Question: So, I've posted a few times and previously my problems were pretty vague. I started C++ this week and have been doing a little project.
I'm trying to calculate standard deviation & variance. My code loads a file of 100 integers and puts them into an array, counts them, calculates the mean, sum, variance and SD. But I'm having a little trouble with the variance.
I keep getting a huge number - I have a feeling it's to do with its calculation.
My mean and sum are ok.
NB:

'''
using namespace std;
int main() {
int n = 0;
int Array[100];
float mean;
float var, sd;
string line;
float numPoints;
ifstream myfile("numbers.txt");
if (myfile.is_open()) {
while (!myfile.eof()) {
getline(myfile, line);
stringstream convert(line);
if (!(convert >> Array[n])) {
Array[n] = 0;
}
cout << Array[n] << endl;
n++;
}
myfile.close();
numPoints = n;
} else
cout << "Error loading file" << endl;
int sum = accumulate(begin(Array), end(Array), 0, plus<int>());
cout << "The sum of all integers: " << sum << endl;
mean = sum / numPoints;
cout << "The mean of all integers: " << mean << endl;
var = (Array[n] - mean) * (Array[n] - mean) / numPoints;
sd = sqrt(var);
cout << "The standard deviation is: " << sd << endl;
return 0;
}
'''
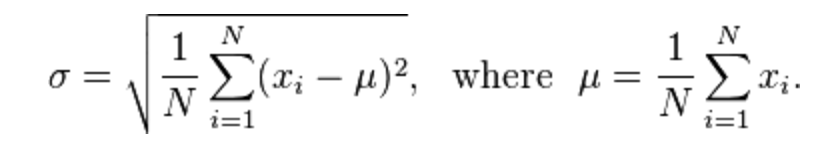
Answer: As the other answer by horseshoe correctly suggests, you will have to use a loop to calculate variance otherwise the statement
> var = ((Array[n] - mean) * (Array[n] - mean)) / numPoints;
will just consider a single element from the array.
Just improved horseshoe's suggested code:
'''
var = 0;
for( n = 0; n < numPoints; n++ )
{
var += (Array[n] - mean) * (Array[n] - mean);
}
var /= numPoints;
sd = sqrt(var);
'''
Your sum works fine even without using loop because you are using function which already has a loop inside it, but which is not evident in the code, take a look at the equivalent behavior of <URL> for a clear understanding of what it is doing.
'X ?= Y' is short for 'X = X ? Y' where '?' can be any operator.
Also you can use 'pow(Array[n] - mean, 2)' to take the square instead of multiplying it by itself making it more tidy.